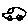
Label: car